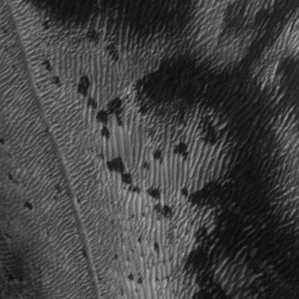
Label: frost